Question: How can I return data when completionHandler finishes? I tried this method, but it shows an error:
'''
- (NSData *)ReturnDataFromUrl{
NSURLRequest *req = [NSURLRequest requestWithURL:[NSURL URLWithString:@"http://example.com"]];
[NSURLConnection sendAsynchronousRequest:req queue:[NSOperationQueue mainQueue] completionHandler:^(NSURLResponse *response, NSData *data, NSError *error) {
return data;
}];
}
'''

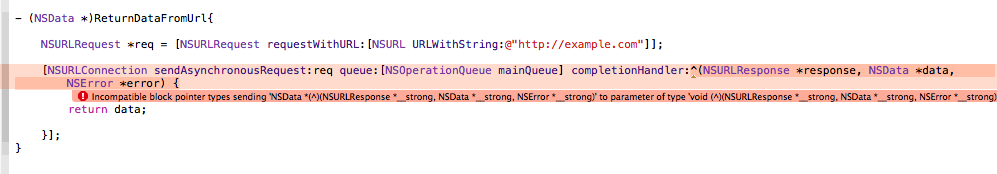
Answer: When you say 'return data;', you are actually trying to return 'data' to the caller of the completion block - which doesn't work.
Since you are using an asynchronous method, you can't return data received in a block back to the method you started the network operation in. By the time the code in that block is called, the system is long done with executing that method.
What you need to do instead is set up a delegate system - if this is a helper class, you could add a protocol including a method like 'didFinishLoadingStuff:(NSData *)stuff'.
You would then change
'''
- (NSData *)ReturnDataFromURL{...}
'''
To something like
'''
- (void)getDataFromUrlWithDelegate:(NSObject<StuffGetterProtocol> *)delegate{...}
'''
And instead of 'return data;', you would say:
'''
[delegate didFinishLoadingStuff:data];
'''
And of course implement the delegate method in whatever class you are calling this from:
'''
- (void)didFinishLoadingStuff:(NSData *)stuff
{
//do something with stuff
}
'''